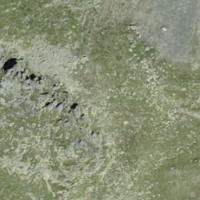
EUNIS habitat code: 26
Species observed at this site:
Podisma pedestris